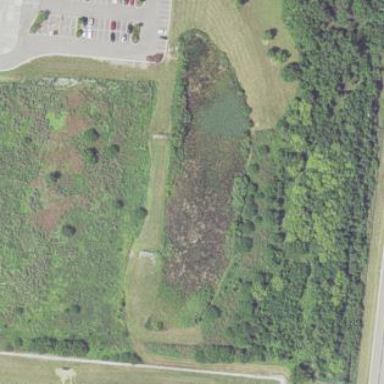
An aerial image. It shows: Detention basin with water.